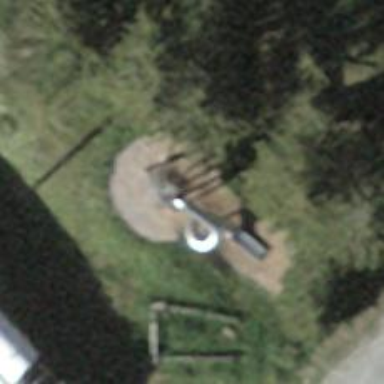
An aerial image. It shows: Playground with ground surface. The theme of the playground is focused on traditional play equipment.